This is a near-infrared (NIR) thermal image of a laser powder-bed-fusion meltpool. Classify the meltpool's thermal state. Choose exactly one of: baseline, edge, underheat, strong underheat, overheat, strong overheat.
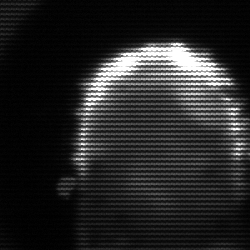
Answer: baseline